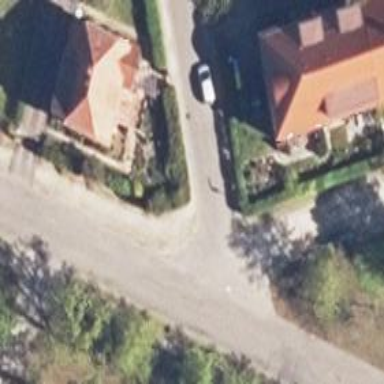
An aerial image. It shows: Residential road with asphalt surface. Both sides have sidewalks.